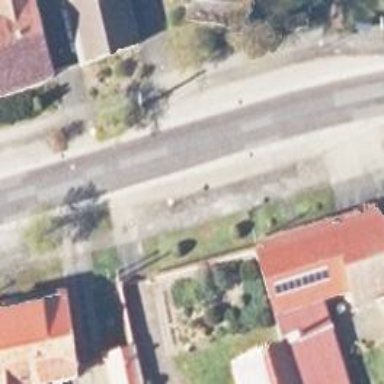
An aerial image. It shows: Secondary road with asphalt surface.